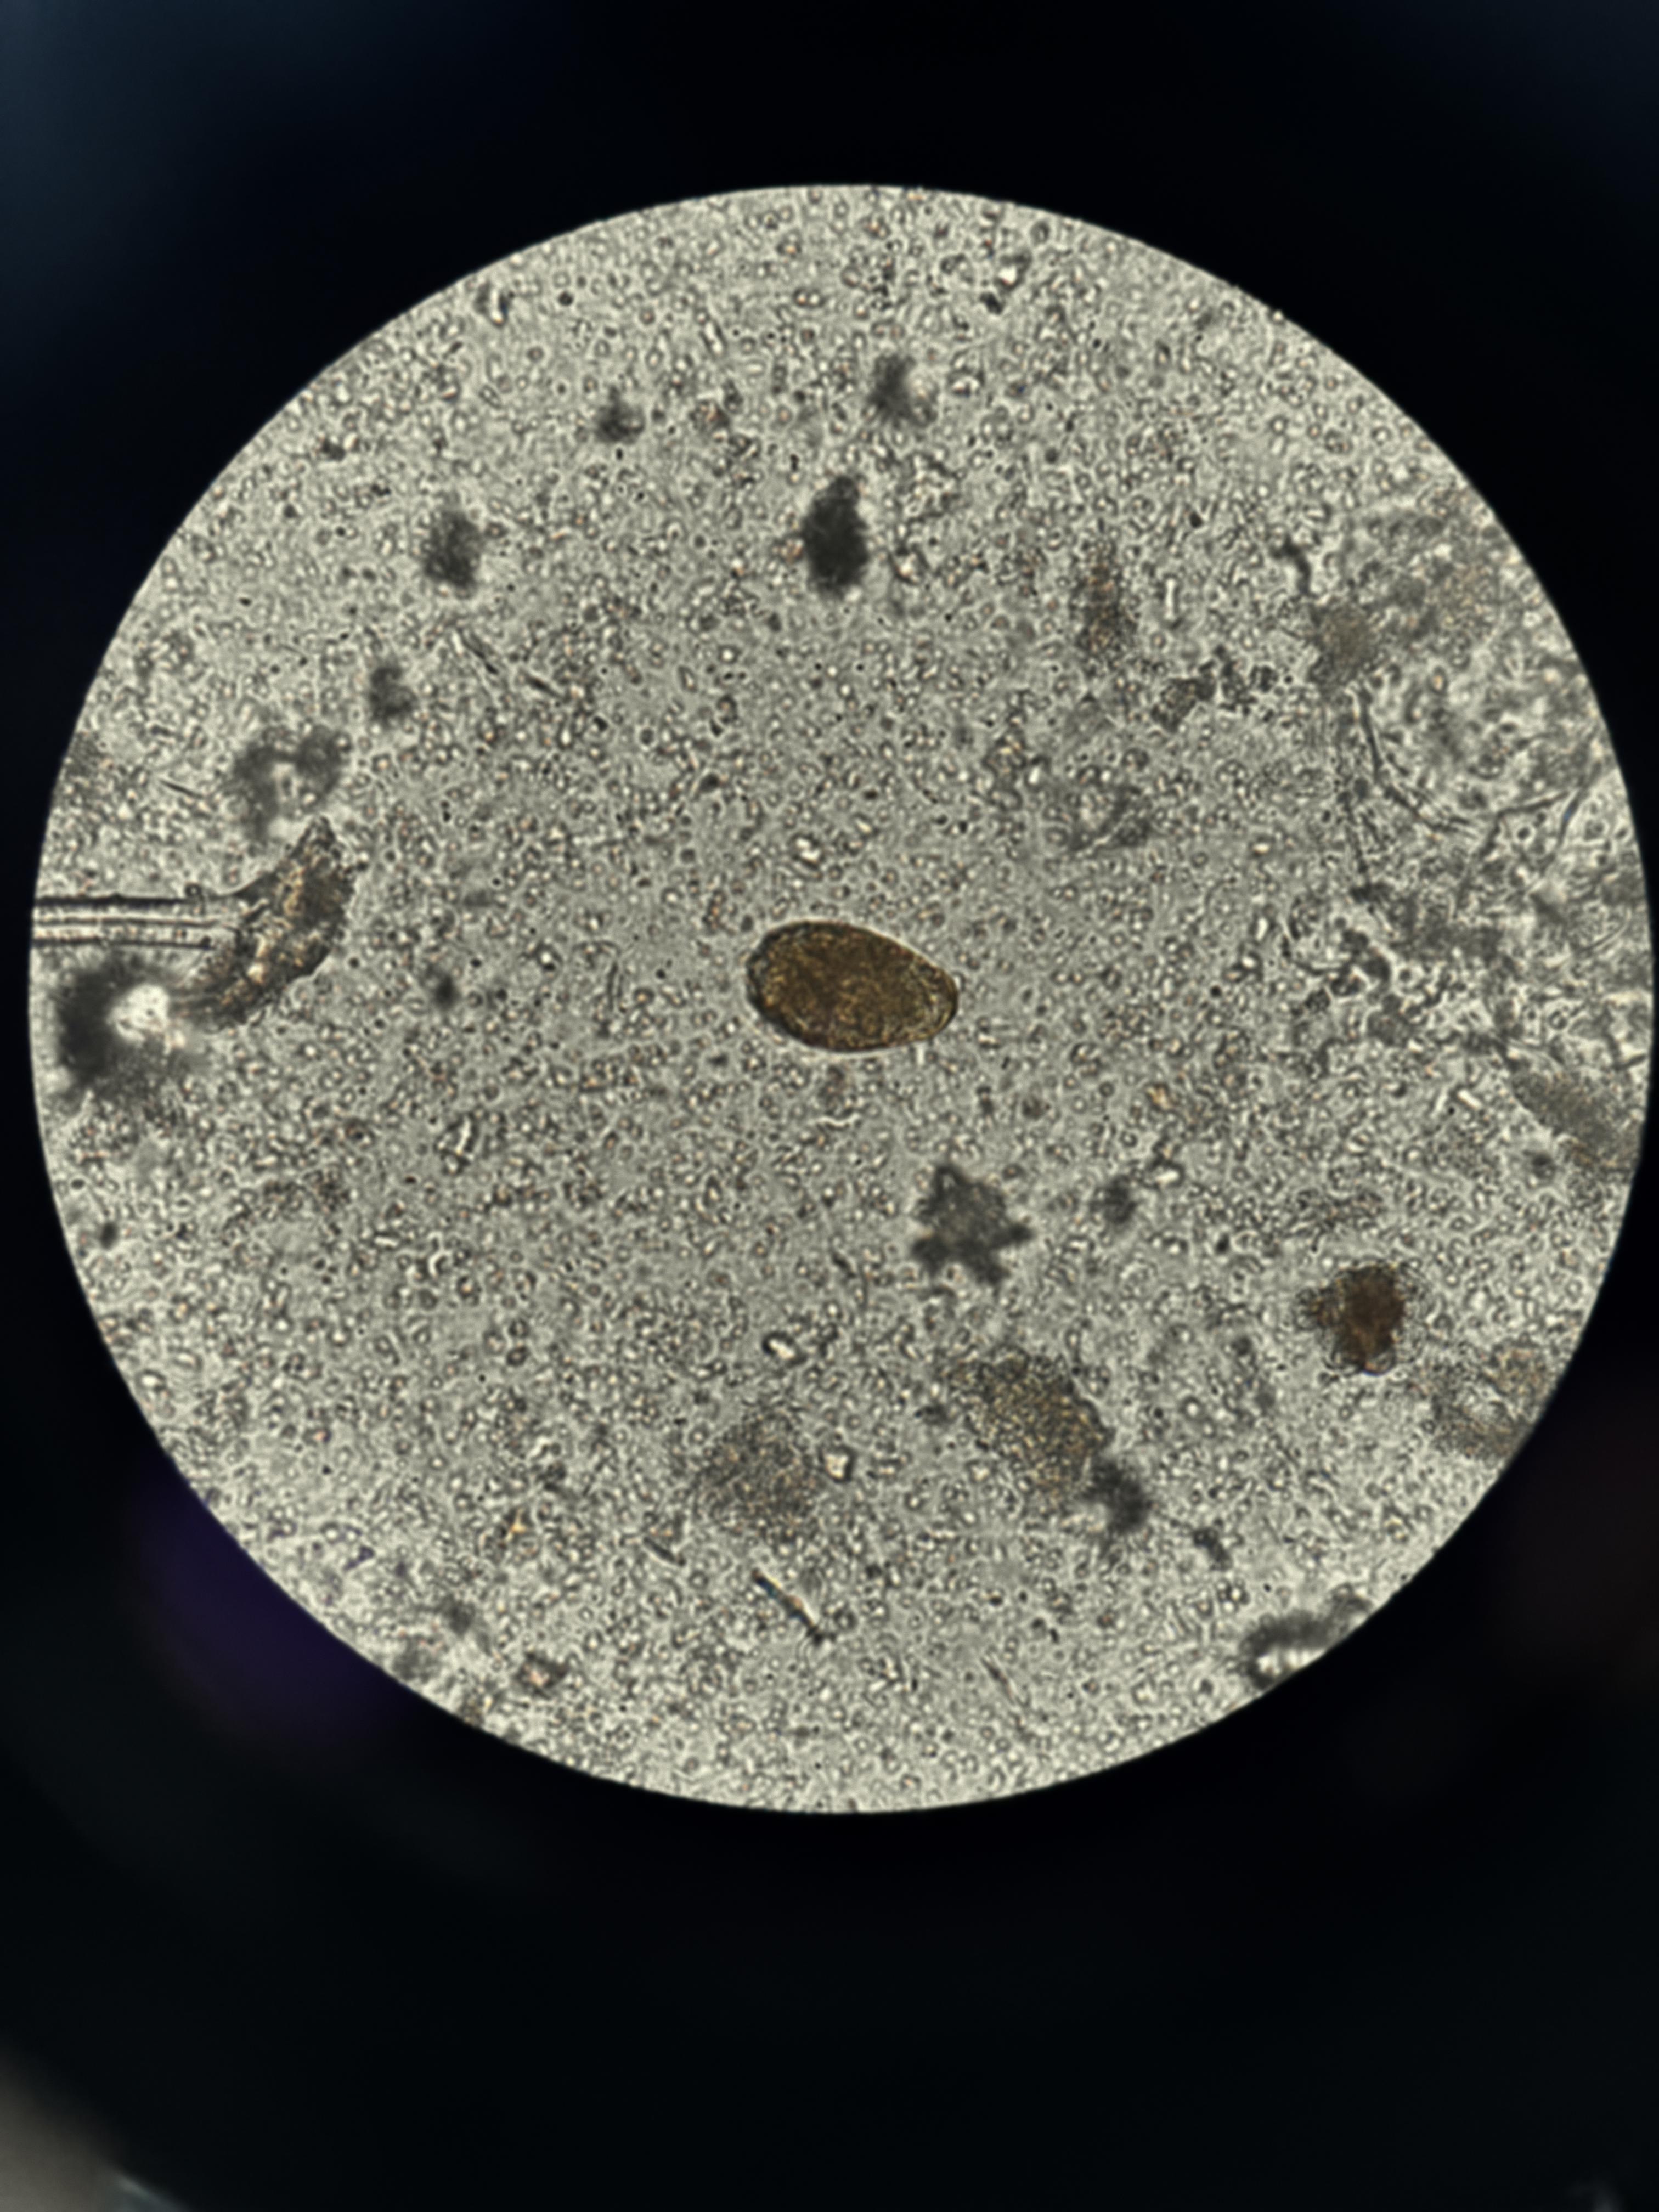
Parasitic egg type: Paragonimus spp